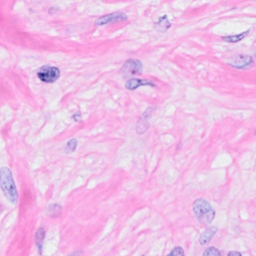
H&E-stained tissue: Breast